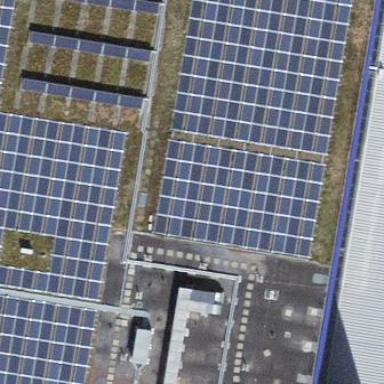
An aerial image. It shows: Solar power generator.